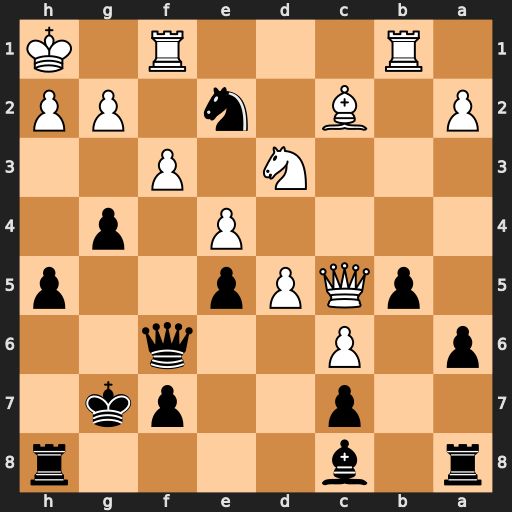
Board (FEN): r1b4r/2p2pk1/p1P2q2/1pQPp2p/4P1p1/3N1P2/P1B1n1PP/1R3R1K
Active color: b
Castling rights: -
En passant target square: -
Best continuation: Qh4 Rf2 g3 h3 gxf2